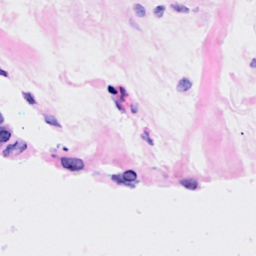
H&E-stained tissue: Breast